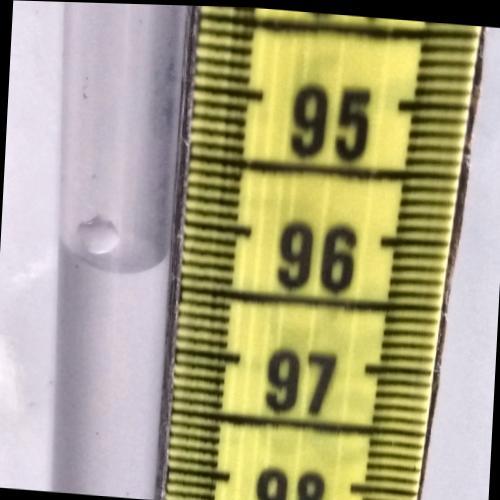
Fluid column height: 96.3 cm